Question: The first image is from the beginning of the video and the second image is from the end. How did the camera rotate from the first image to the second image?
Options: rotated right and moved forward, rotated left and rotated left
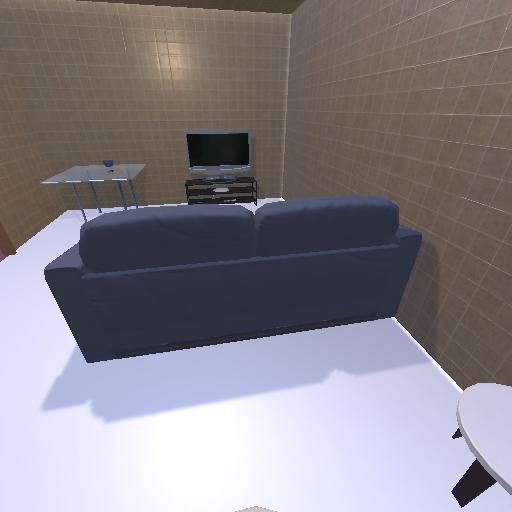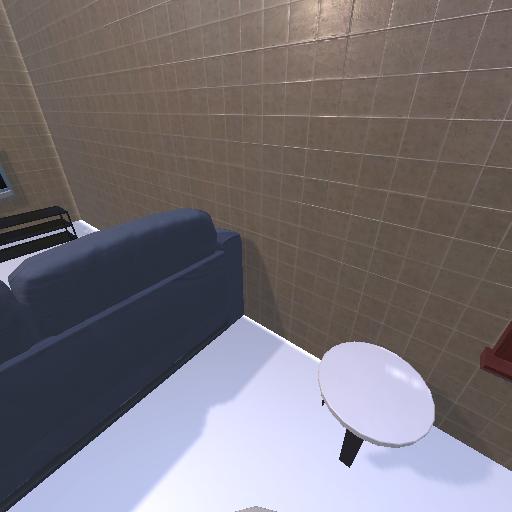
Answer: rotated right and moved forward